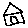
Label: house